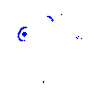
Particle: kaon